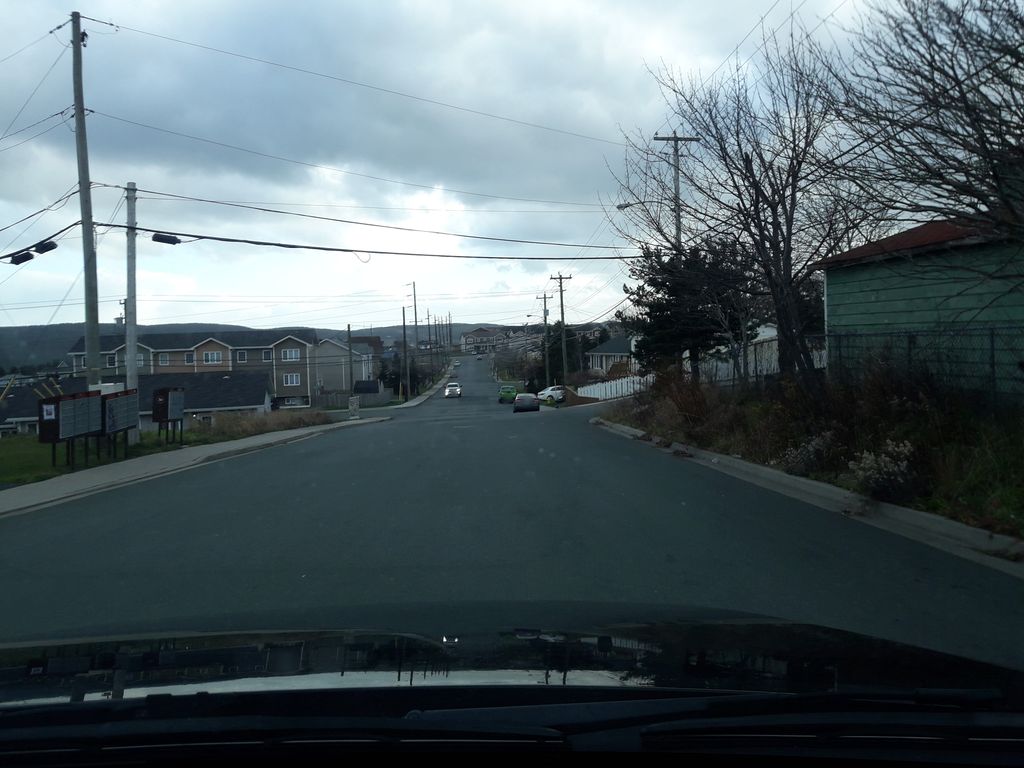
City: st_johns